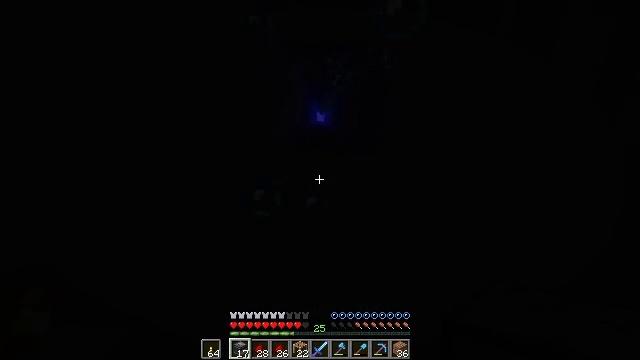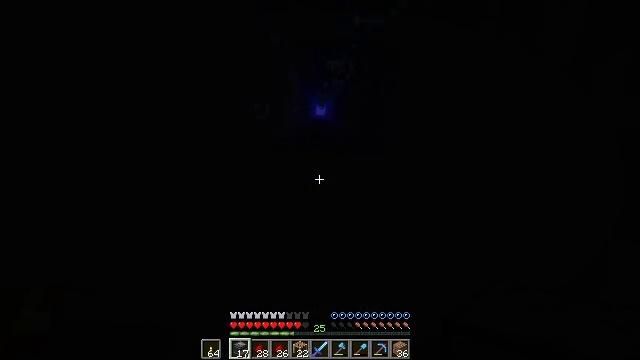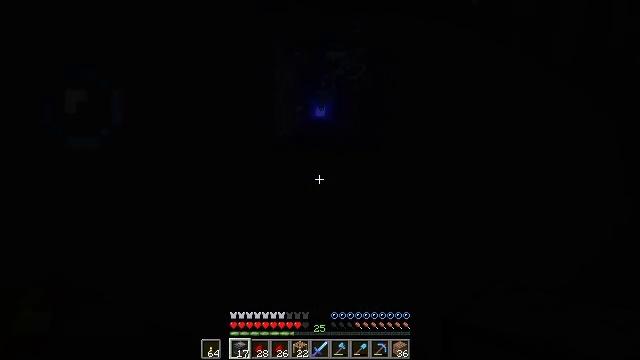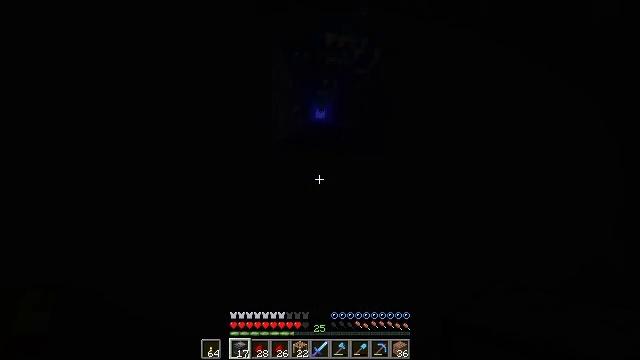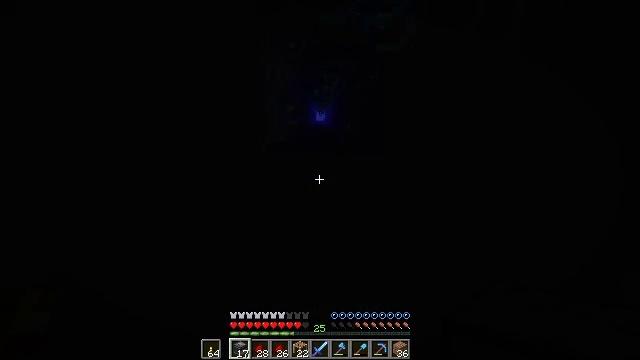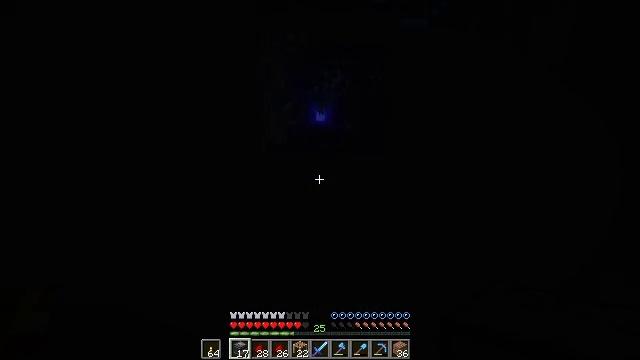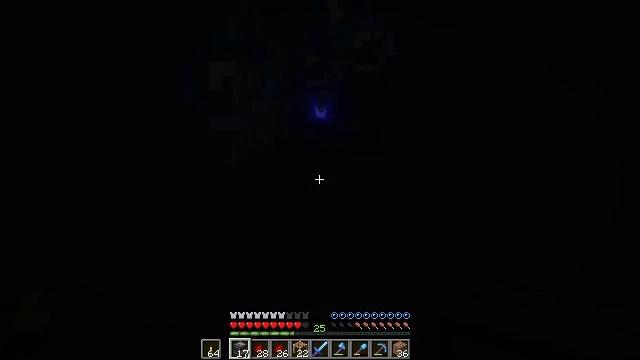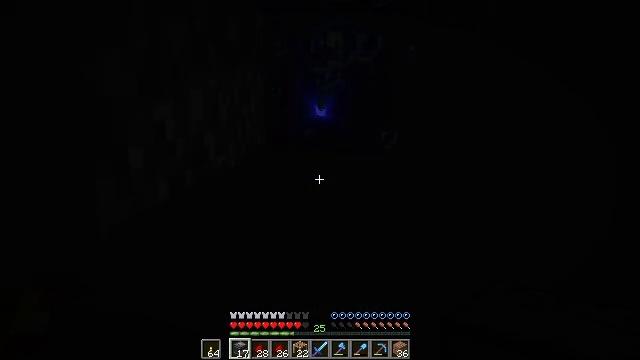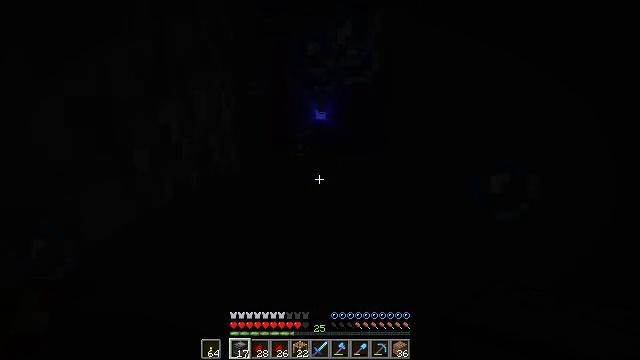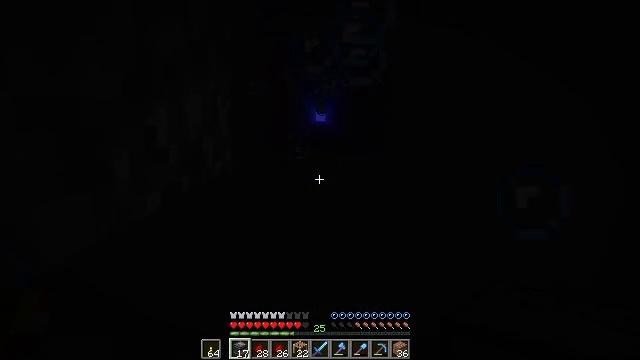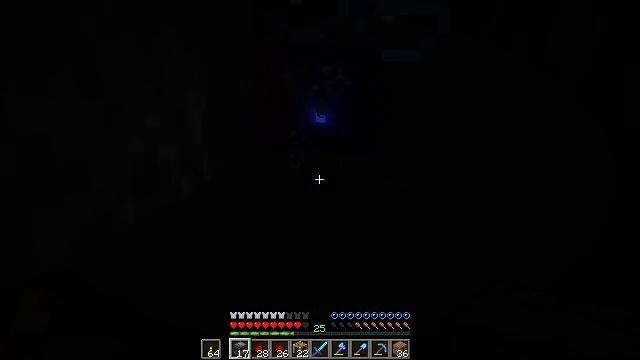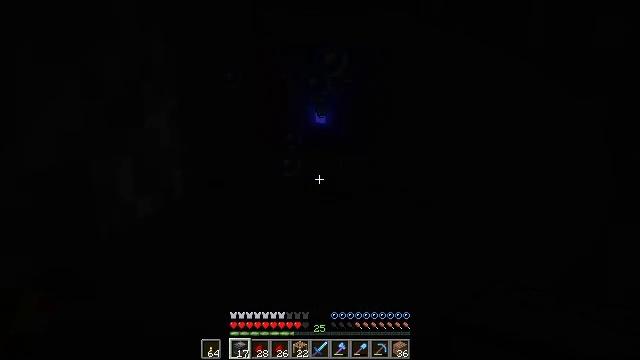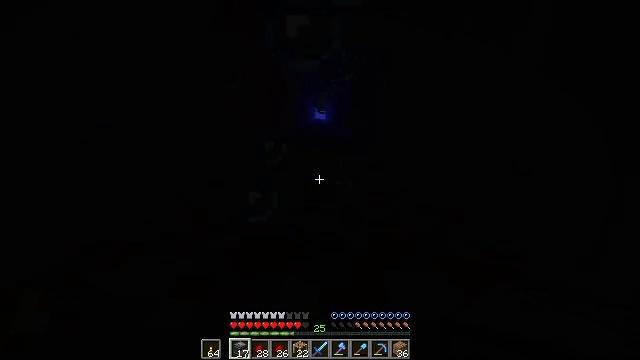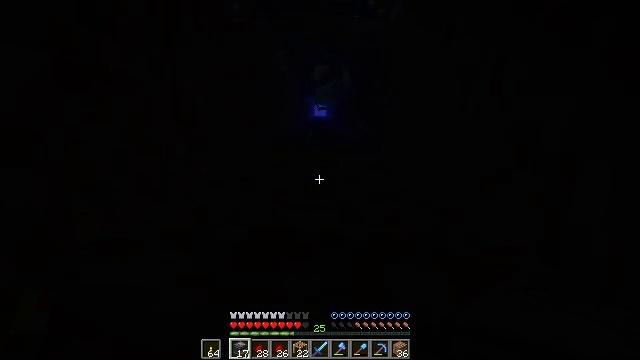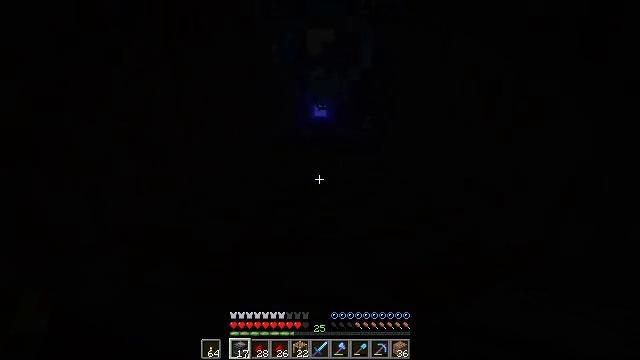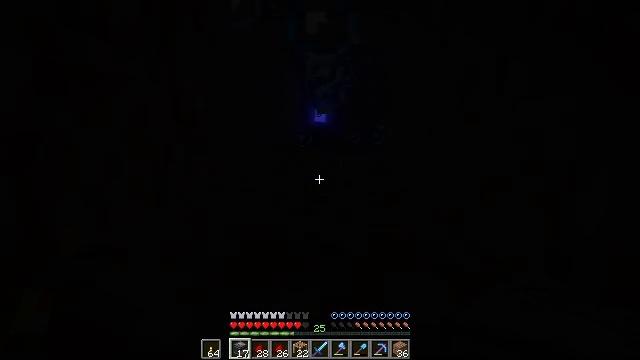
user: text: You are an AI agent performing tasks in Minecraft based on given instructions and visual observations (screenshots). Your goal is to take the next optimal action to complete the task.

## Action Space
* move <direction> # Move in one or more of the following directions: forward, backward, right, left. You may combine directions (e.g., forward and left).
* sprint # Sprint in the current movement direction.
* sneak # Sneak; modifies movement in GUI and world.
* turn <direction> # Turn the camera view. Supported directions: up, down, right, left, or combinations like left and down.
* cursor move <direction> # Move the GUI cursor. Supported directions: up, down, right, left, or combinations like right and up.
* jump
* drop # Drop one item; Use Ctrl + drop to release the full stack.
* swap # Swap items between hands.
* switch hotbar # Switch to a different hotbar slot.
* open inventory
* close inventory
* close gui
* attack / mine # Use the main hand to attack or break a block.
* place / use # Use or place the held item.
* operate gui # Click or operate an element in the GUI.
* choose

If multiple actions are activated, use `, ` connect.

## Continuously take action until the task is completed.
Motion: motion action
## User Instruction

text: Break the redstone repeater.
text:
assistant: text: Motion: move forward, sprint, turn left
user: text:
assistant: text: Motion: move forward, sprint, turn left
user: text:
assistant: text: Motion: move forward, sprint
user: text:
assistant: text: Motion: move forward, sprint
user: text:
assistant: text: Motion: move forward
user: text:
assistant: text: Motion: move forward
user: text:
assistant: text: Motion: move forward, turn right
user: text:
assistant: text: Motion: move forward, sprint
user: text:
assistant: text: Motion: move forward, sprint
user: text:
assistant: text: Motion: move forward, sprint
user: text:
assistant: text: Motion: move forward, sprint
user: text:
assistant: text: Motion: move forward
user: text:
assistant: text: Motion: move forward
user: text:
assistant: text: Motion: move forward, sprint
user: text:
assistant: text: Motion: move forward, sprint
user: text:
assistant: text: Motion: move forward, sprint
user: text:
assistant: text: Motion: move forward, sprint
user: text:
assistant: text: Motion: move forward
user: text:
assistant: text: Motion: move forward
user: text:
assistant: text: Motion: move forward
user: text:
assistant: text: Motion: move forward
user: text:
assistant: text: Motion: move forward
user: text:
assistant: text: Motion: move forward
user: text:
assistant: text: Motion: move forward, sprint
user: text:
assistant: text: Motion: move forward, sprint
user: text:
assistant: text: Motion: move forward, sprint
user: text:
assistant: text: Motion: move forward, sprint
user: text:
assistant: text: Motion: move forward
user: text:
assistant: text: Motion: move forward
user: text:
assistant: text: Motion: move forward